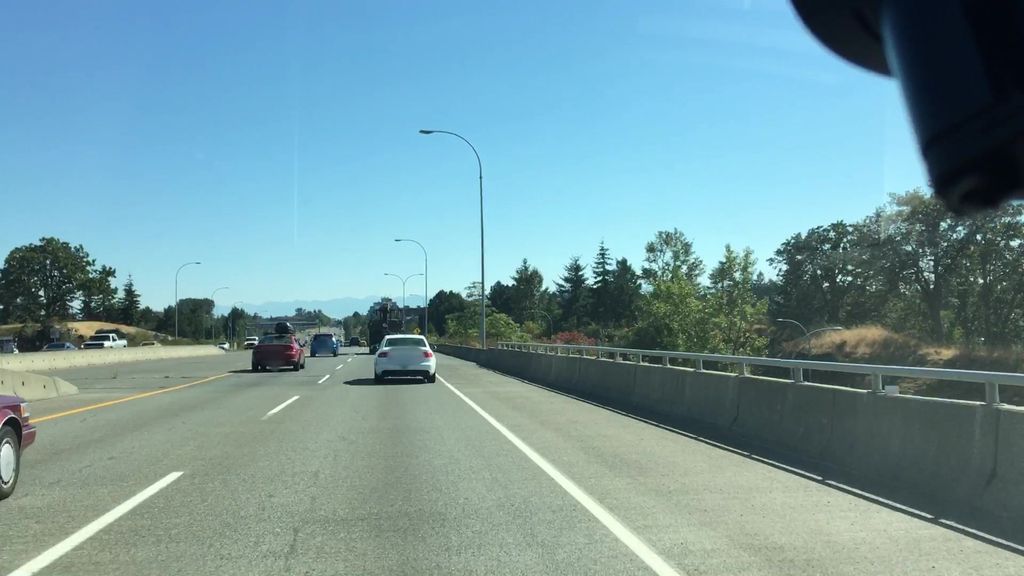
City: victoria